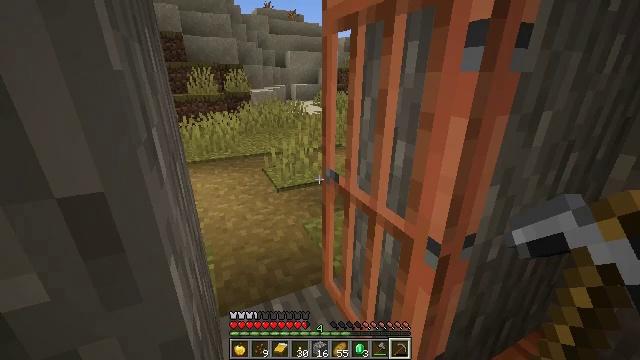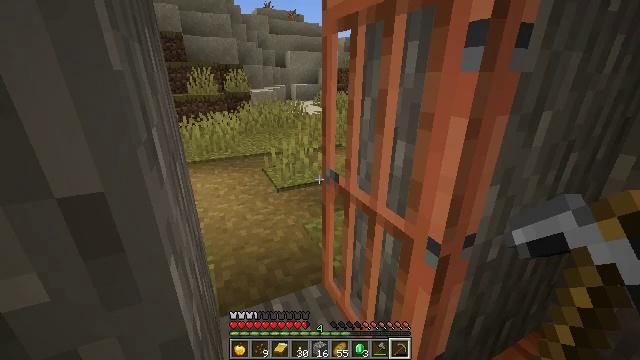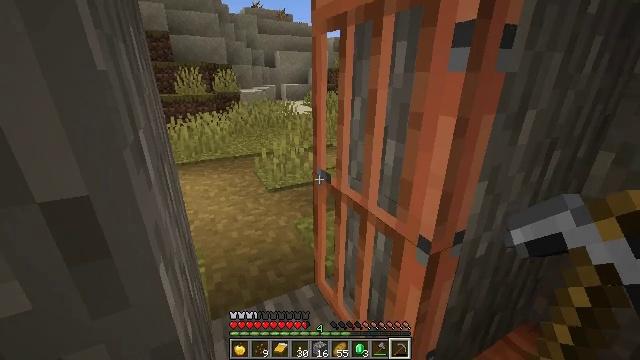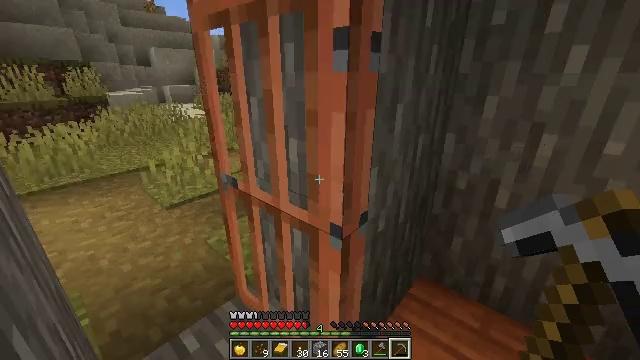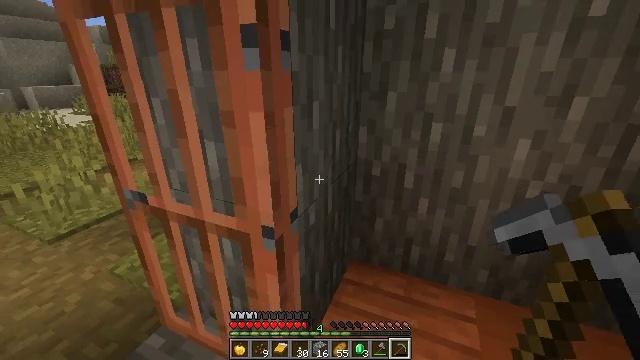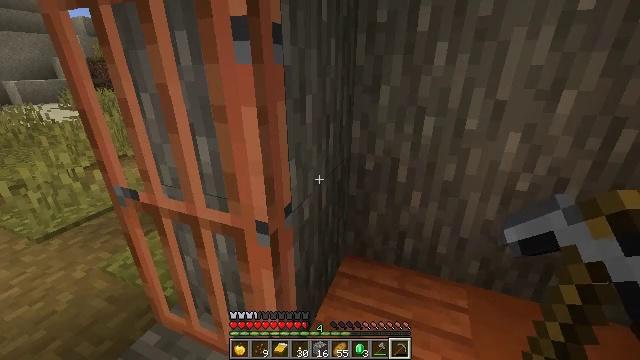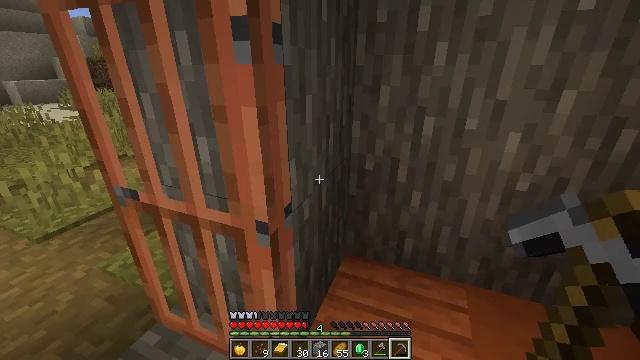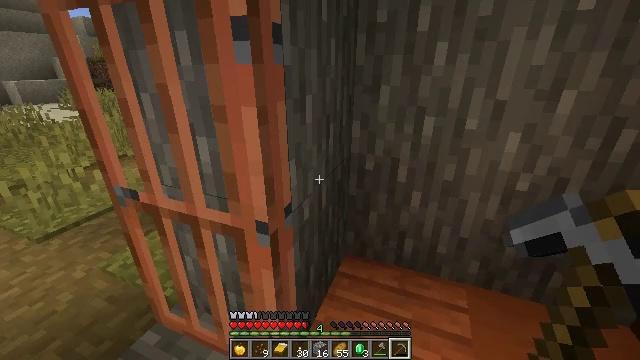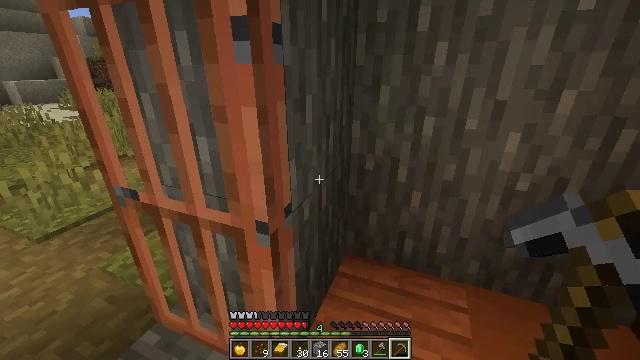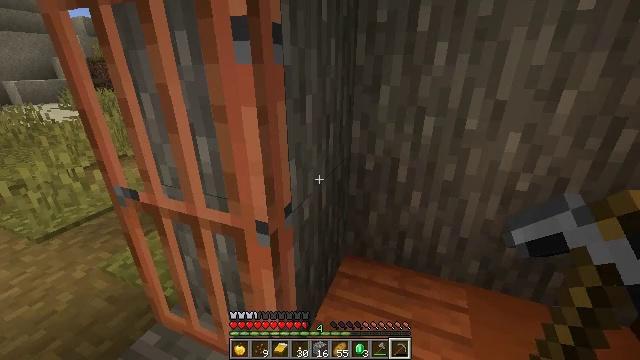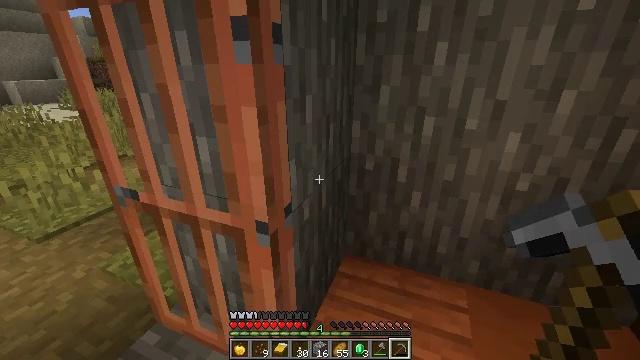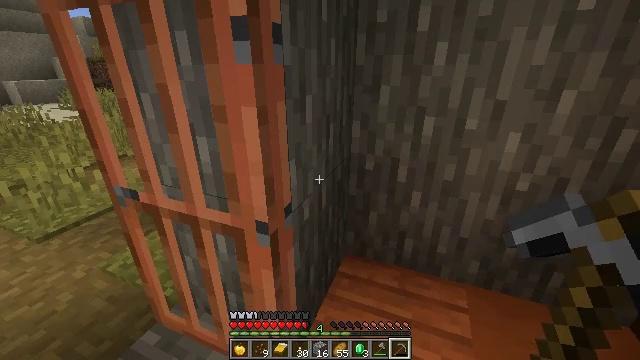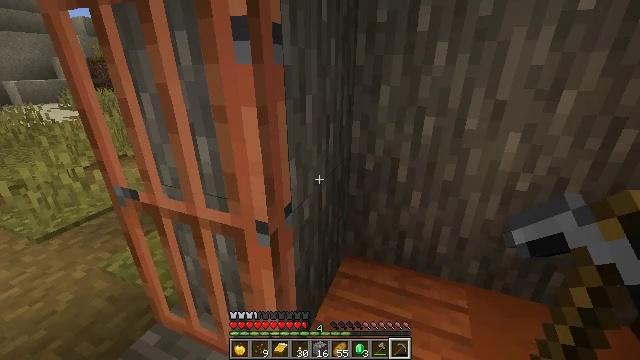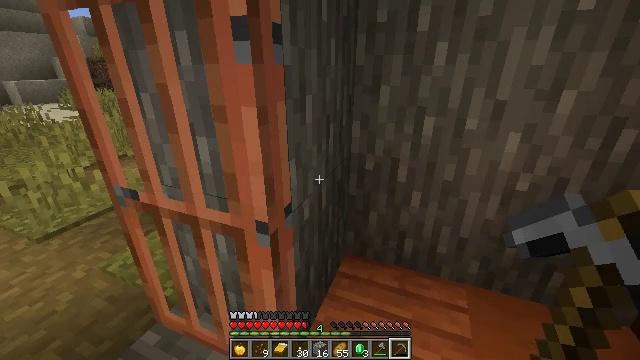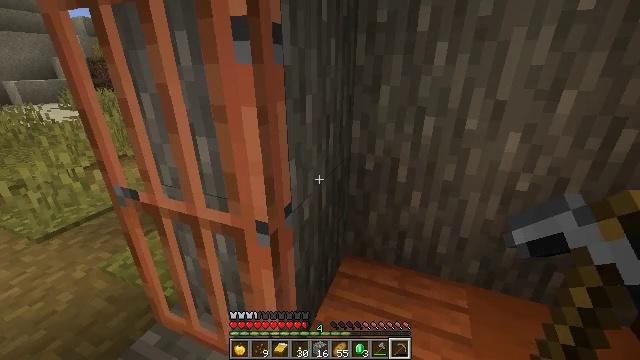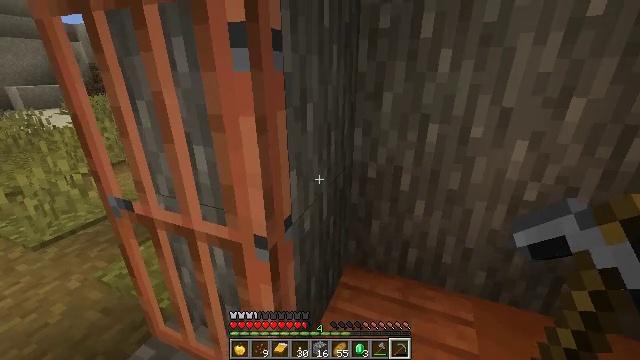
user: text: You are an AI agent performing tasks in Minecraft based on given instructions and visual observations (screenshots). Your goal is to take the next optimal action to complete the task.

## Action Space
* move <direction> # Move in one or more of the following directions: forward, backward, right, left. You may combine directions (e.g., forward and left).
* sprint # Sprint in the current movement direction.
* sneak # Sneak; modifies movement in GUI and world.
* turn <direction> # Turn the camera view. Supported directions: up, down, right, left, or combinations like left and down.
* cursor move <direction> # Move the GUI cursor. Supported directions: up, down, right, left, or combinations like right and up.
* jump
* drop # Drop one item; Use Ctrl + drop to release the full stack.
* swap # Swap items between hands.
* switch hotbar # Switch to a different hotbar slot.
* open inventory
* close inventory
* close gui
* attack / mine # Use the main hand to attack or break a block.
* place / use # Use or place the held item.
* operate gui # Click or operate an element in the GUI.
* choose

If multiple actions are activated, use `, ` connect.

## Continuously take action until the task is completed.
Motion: motion action
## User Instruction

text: Dig up yellow terracotta from the ground.
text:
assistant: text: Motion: no_op
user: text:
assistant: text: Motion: turn right
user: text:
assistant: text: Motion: turn right
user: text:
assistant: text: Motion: turn right
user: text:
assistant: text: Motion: turn right and down
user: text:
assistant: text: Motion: no_op
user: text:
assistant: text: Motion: no_op
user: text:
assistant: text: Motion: no_op
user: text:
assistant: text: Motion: no_op
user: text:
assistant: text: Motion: no_op
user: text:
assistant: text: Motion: no_op
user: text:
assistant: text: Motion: no_op
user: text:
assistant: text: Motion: no_op
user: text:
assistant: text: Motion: no_op
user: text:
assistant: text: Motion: move forward, turn up
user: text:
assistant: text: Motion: move forward, turn left and up
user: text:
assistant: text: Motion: move forward, turn left and up
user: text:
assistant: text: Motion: move forward, turn left and up
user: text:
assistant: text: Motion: move forward, turn left
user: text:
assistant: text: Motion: move forward, turn left
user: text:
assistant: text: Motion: move forward and move left, turn left
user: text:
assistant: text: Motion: move forward and move left
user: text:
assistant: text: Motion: move forward and move left
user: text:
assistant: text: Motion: move forward and move left
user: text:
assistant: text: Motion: move forward and move left
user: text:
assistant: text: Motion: move forward and move left
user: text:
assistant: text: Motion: move forward and move left, turn left
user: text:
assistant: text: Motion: move forward and move left, turn left
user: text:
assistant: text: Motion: move forward and move left, turn left and down
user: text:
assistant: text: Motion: move forward and move left, turn left